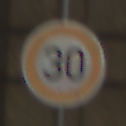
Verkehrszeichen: Geschwindigkeit30
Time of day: MorningAfternoon
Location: Outdoor (Urban)
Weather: PartlyCloudy
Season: NotSpecified
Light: Natural